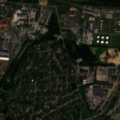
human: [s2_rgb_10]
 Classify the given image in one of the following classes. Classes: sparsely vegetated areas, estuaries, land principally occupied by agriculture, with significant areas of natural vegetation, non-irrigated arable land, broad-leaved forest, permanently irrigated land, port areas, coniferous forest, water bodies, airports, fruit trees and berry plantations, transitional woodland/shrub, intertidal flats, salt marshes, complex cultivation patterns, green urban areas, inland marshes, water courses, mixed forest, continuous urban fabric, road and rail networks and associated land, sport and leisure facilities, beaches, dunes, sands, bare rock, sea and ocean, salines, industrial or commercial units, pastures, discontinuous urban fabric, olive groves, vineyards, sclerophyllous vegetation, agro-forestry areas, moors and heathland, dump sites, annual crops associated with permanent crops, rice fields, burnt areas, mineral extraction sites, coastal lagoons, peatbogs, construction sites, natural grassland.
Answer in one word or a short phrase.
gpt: discontinuous urban fabric, industrial or commercial units